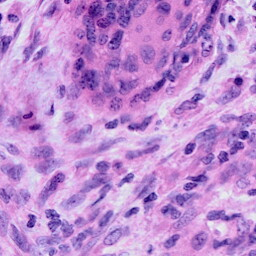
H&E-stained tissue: Cervix